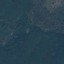
Land use / land cover: Forest